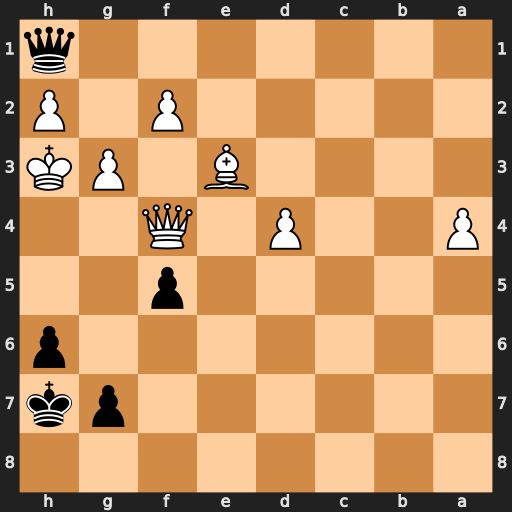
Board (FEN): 8/6pk/7p/5p2/P2P1Q2/4B1PK/5P1P/7q
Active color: b
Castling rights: -
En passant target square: -
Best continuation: Qf1+ Kh4 g5+ Qxg5 hxg5+